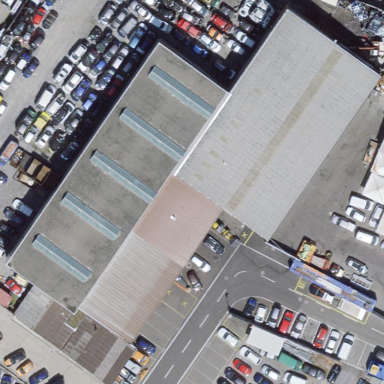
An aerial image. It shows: Industrial building.